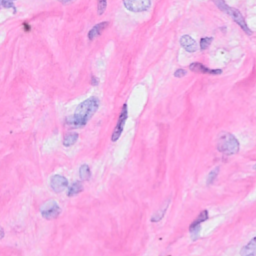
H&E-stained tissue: Breast